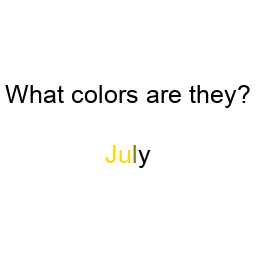
Color: gold, gold, olive, black
Background color: white
Question text color: black